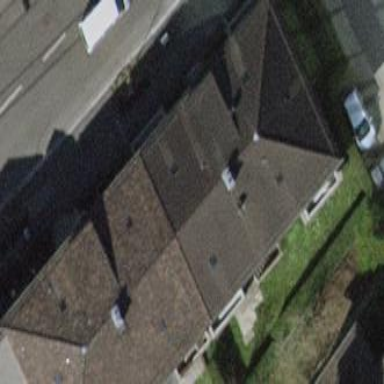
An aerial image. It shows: Residential building with hipped roof.